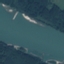
Land use / land cover: River